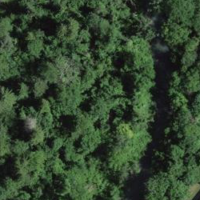
EUNIS habitat code: 44
Species observed at this site:
Equisetum hyemale